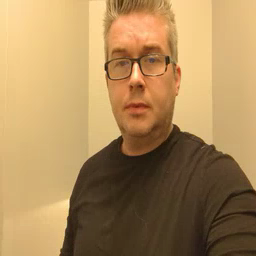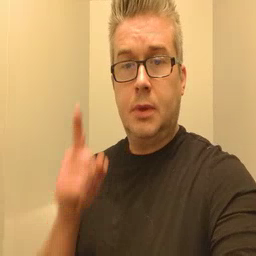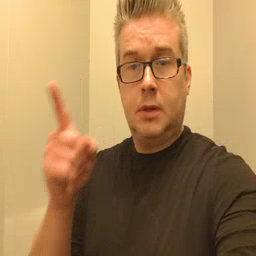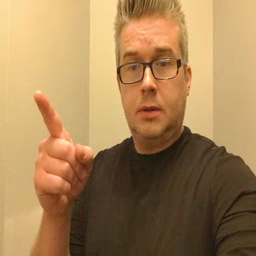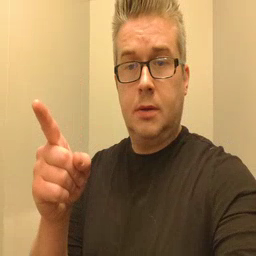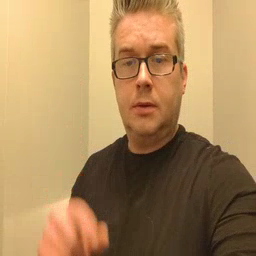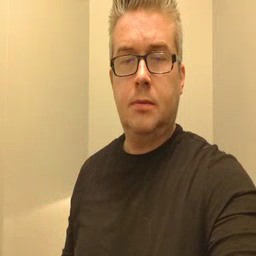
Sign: hesheit